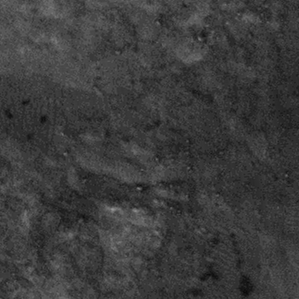
Label: frost